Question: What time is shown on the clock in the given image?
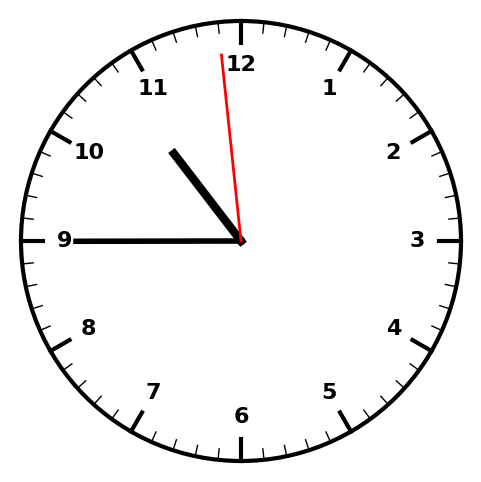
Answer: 10:44:59